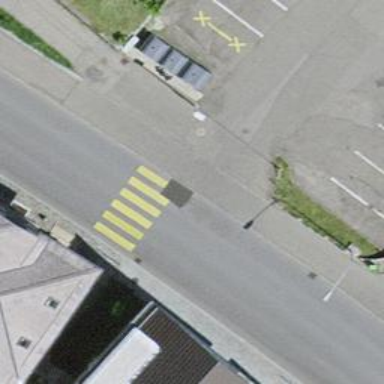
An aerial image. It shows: Marked zebra crossing with visible markings.